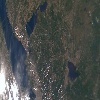
Label: land